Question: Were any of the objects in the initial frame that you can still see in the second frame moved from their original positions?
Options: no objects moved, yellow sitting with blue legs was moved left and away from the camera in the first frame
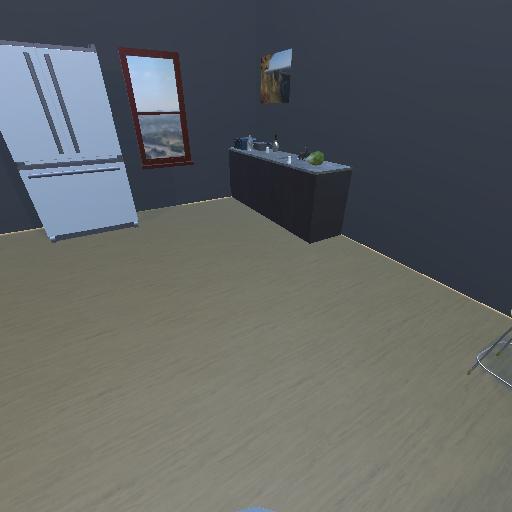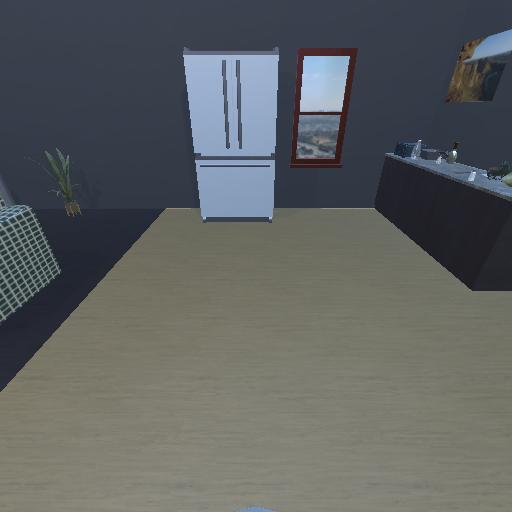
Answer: no objects moved